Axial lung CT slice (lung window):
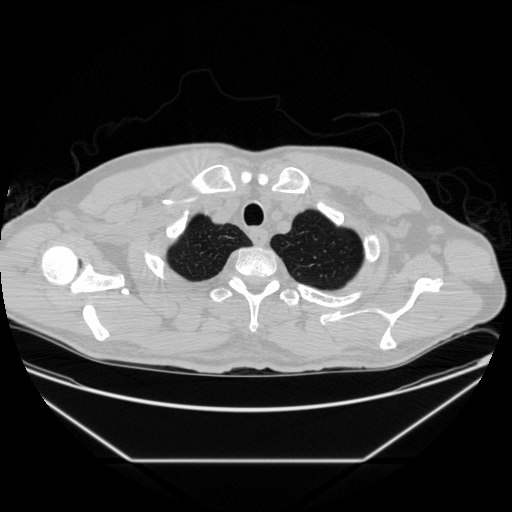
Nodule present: no